Field crop: maize
Growth stage: 2
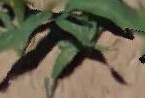
Species: maize